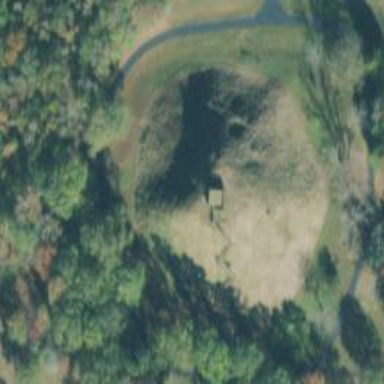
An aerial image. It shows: Archaeological site with historical significance.